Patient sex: M
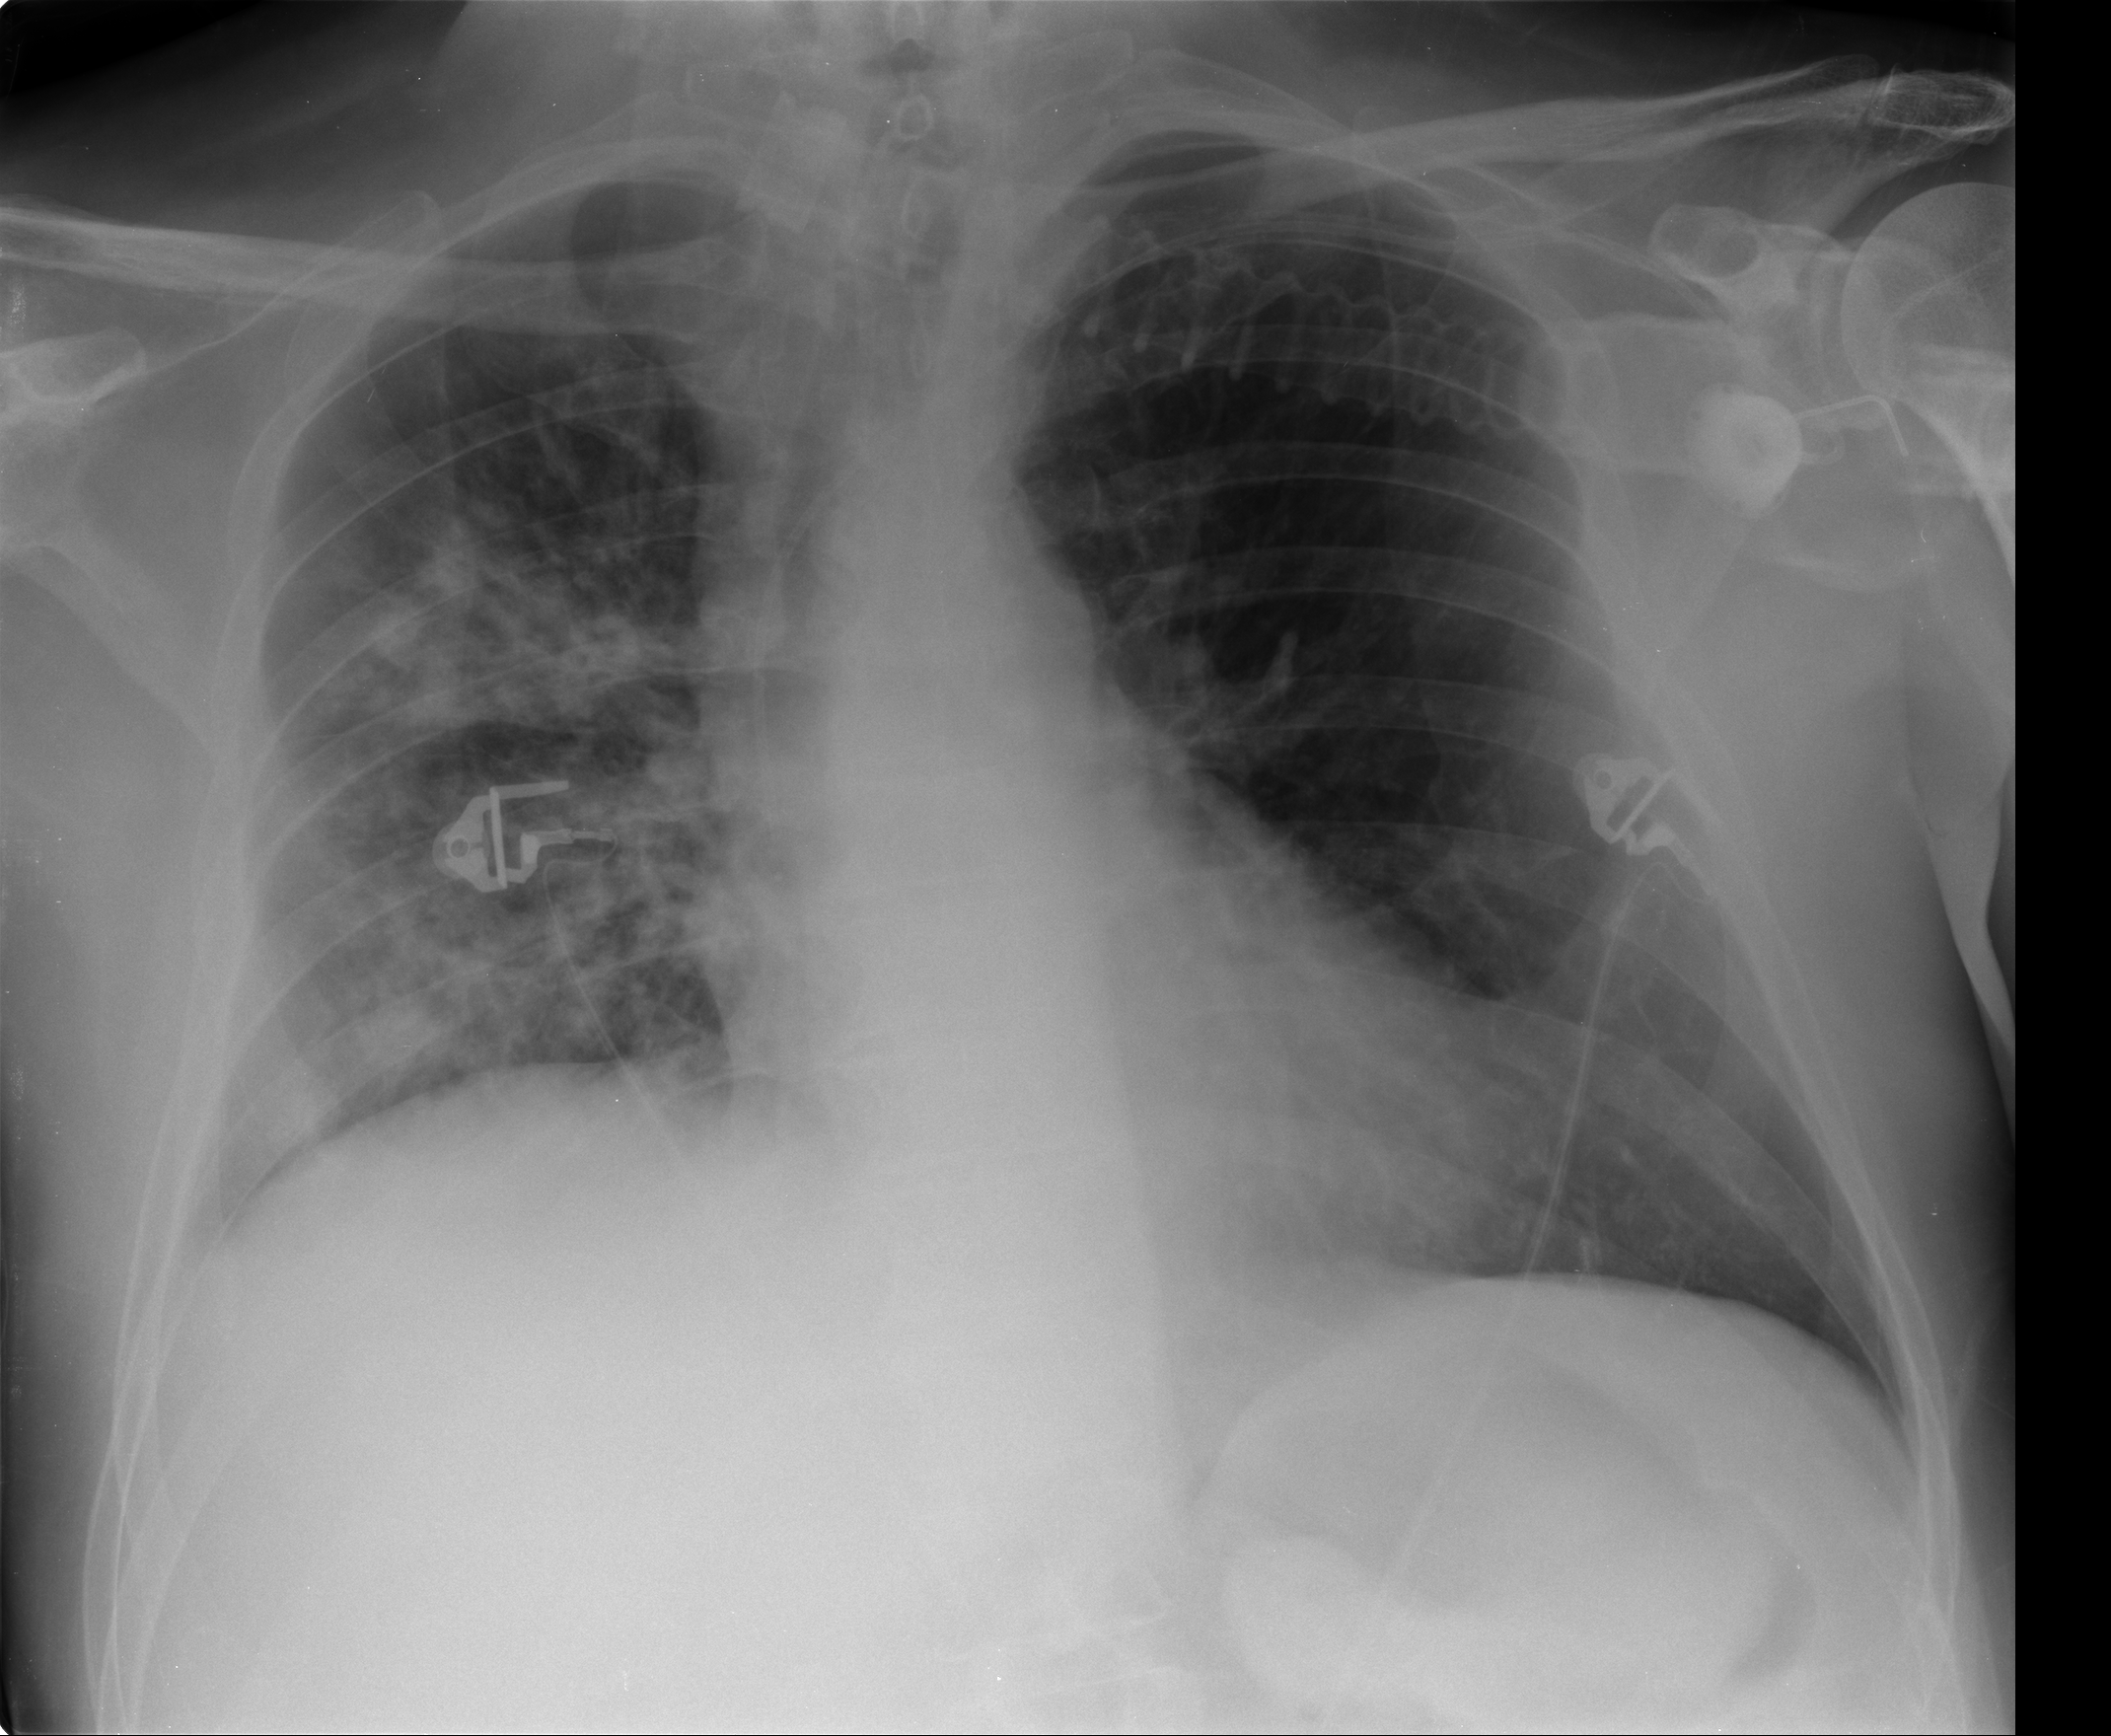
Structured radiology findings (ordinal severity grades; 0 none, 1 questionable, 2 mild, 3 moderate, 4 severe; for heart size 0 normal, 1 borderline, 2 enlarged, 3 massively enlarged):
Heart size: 0
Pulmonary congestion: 0
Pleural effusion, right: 0
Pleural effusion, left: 0
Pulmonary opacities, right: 2
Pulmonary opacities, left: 0
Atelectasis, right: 0
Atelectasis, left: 0